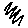
Label: zigzag